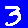
Digit: 3